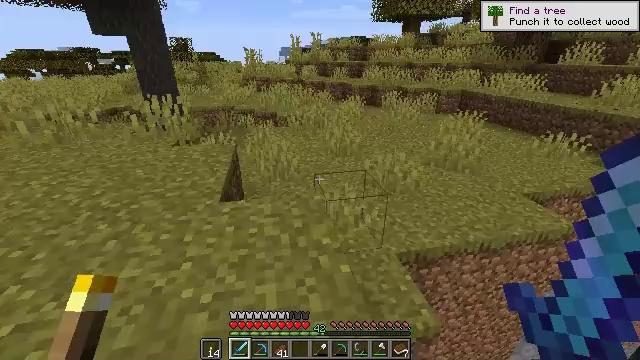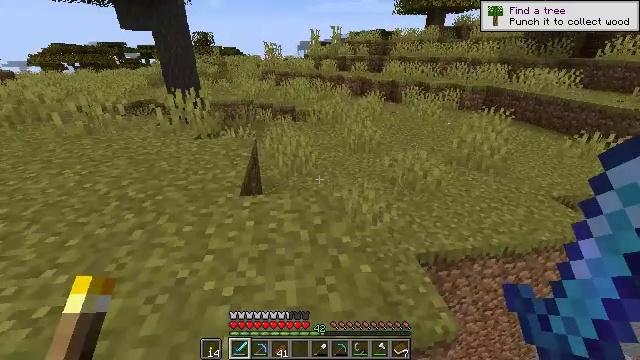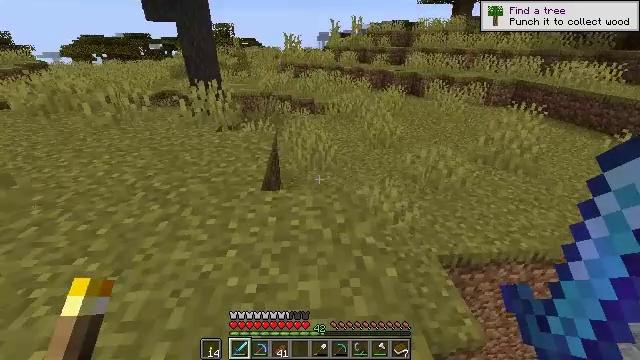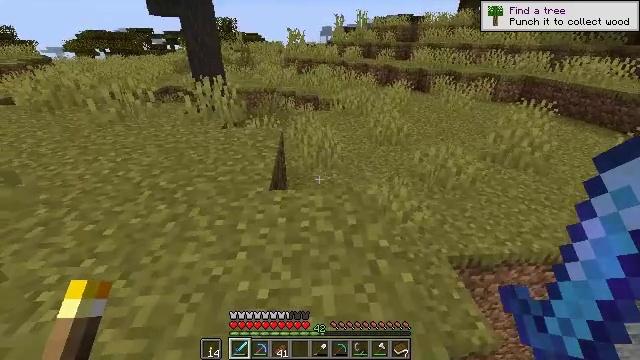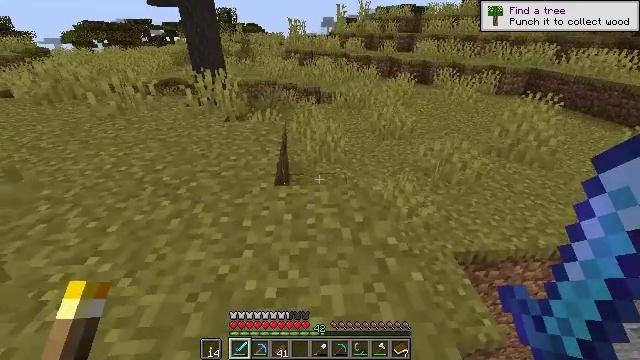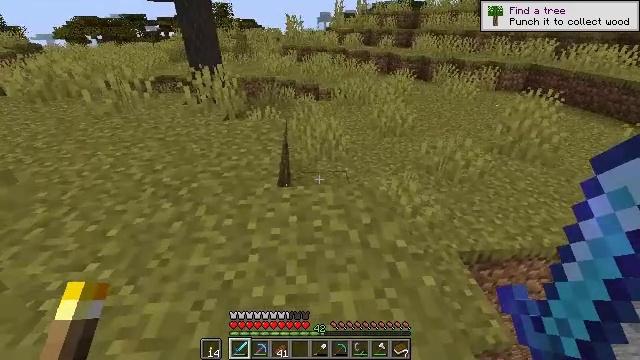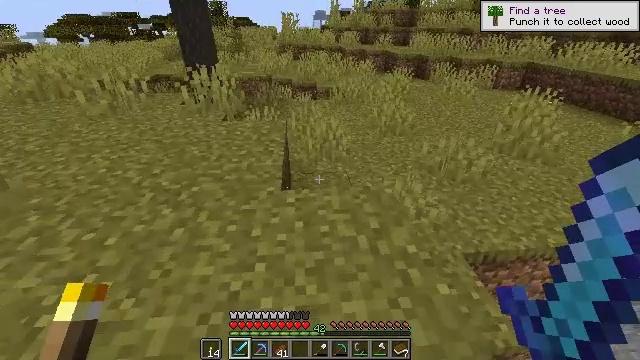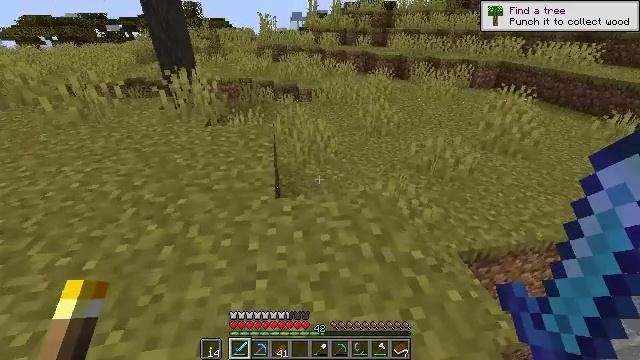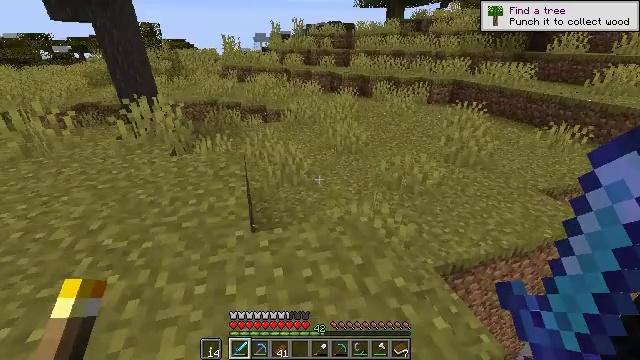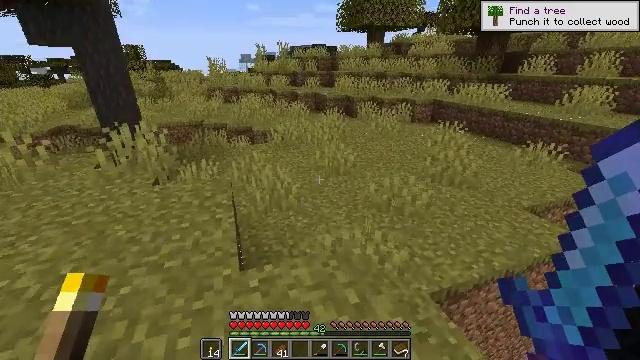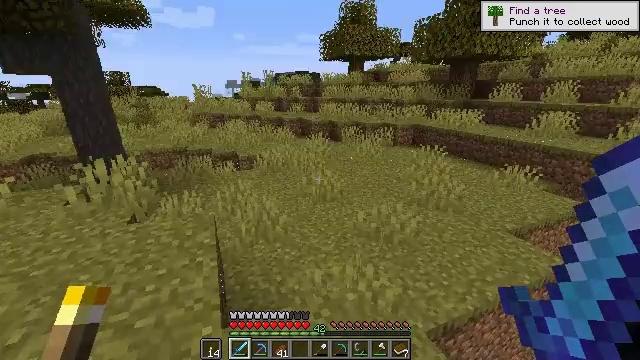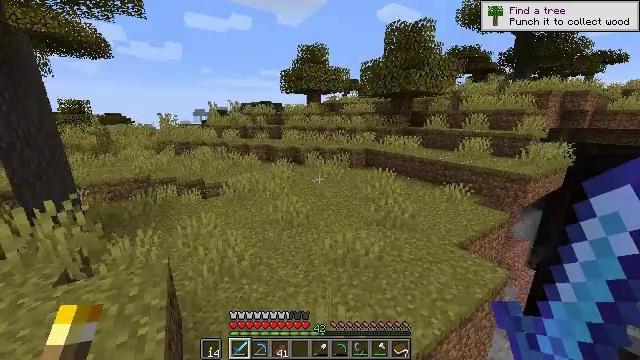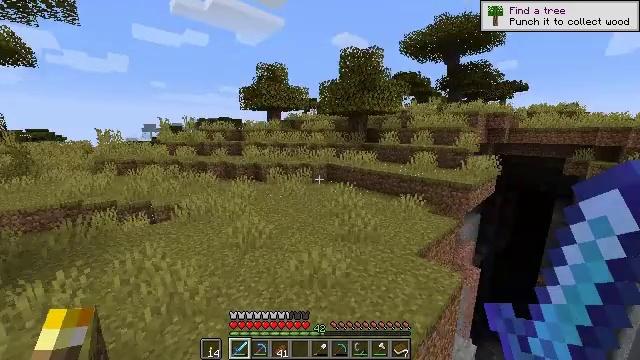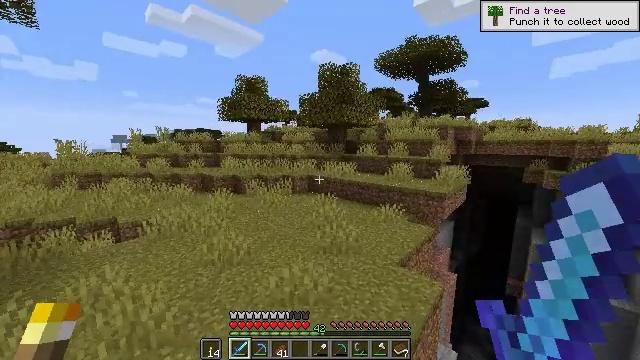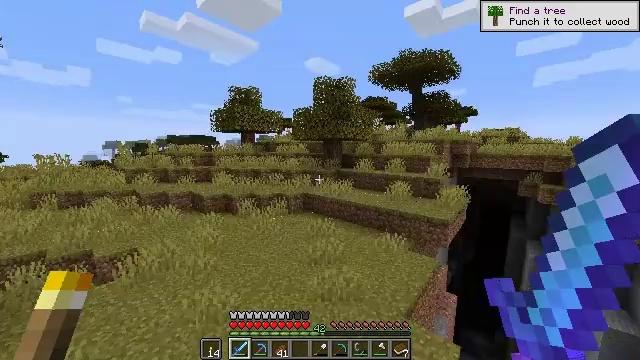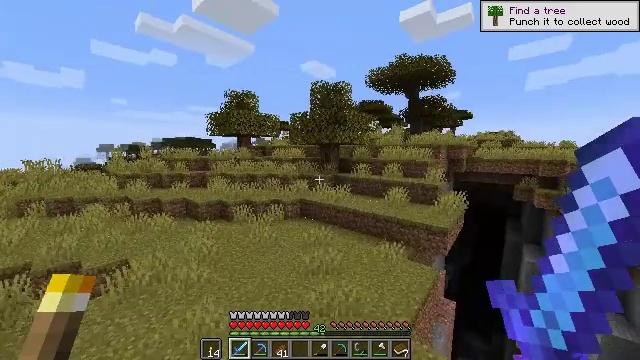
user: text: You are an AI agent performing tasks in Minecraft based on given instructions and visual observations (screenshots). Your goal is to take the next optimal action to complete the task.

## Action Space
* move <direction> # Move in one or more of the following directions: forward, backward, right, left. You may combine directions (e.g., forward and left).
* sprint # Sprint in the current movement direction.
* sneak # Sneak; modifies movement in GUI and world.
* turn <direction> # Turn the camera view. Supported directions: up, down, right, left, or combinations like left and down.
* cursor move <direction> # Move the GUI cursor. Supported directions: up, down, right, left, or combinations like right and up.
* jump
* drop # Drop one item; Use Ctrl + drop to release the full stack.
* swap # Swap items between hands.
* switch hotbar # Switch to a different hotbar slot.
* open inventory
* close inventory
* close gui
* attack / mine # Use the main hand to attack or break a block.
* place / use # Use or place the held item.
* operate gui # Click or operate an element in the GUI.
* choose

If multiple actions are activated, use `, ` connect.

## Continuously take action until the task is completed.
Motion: motion action
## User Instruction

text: Pick up the enchanting table.
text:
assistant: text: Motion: move forward and move left, sneak, turn left and down
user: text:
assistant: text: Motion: move forward and move left, sneak, turn left and down
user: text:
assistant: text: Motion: move forward and move left, sneak
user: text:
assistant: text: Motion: move forward and move left, sneak, turn down
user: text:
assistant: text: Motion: move forward and move left, sneak
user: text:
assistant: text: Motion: move forward and move left, sneak
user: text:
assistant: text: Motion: move forward and move left, turn right
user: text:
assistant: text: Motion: move forward, turn right and up
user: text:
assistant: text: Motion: move forward, sprint, turn right and up
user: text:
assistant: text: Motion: move forward, sprint, turn right and up
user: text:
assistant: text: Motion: move forward, sprint, turn right and up
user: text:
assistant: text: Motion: move forward, sprint, turn right and up
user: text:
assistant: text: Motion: move forward, sprint, turn right and up, jump
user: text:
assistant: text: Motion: move forward, sprint, turn right, jump
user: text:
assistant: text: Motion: move forward, sprint, jump
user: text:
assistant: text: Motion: move forward, sprint, turn right and up, jump
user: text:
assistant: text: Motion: move forward, sprint, turn right and up, jump
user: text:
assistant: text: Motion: move forward, sprint, turn right, jump
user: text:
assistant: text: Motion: move forward, sprint, jump
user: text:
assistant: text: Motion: move forward, sprint, jump
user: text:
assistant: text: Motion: move forward, sprint, jump
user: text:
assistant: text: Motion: move forward, sprint
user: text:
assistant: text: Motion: move forward, sprint
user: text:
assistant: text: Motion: move forward, sprint
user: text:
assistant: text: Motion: move forward, sprint, turn right
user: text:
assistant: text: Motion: move forward, sprint, turn right
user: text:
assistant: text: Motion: move forward, sprint, turn right
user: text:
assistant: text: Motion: move forward, sprint, turn right
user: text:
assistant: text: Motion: move forward, sprint
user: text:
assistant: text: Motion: move forward, sprint